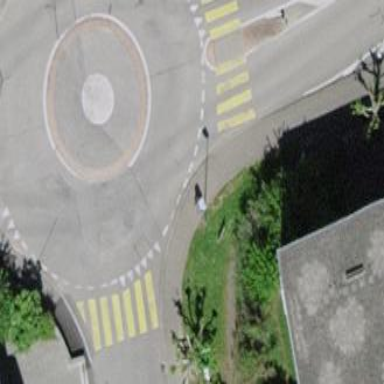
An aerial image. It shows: Residential road with asphalt surface leading to roundabout.